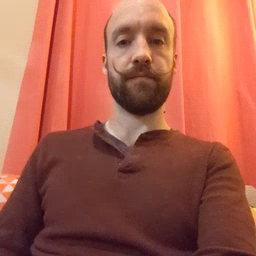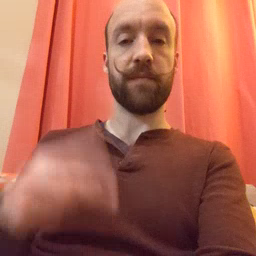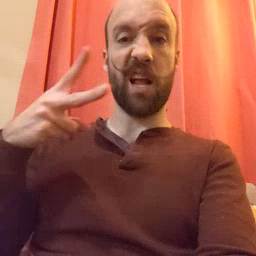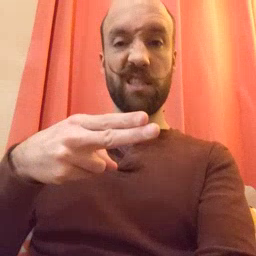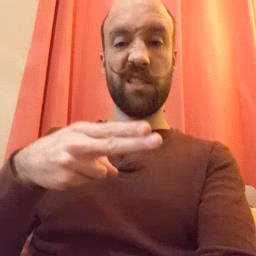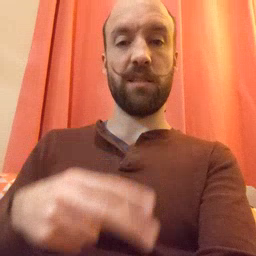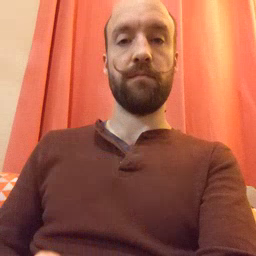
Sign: cut